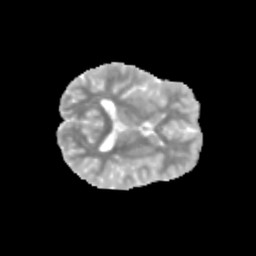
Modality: MD
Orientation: axial
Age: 10
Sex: female
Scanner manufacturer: siemens
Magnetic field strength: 3 T
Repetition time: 3.8 s
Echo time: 0.07 s